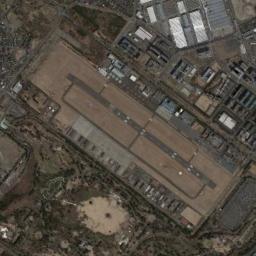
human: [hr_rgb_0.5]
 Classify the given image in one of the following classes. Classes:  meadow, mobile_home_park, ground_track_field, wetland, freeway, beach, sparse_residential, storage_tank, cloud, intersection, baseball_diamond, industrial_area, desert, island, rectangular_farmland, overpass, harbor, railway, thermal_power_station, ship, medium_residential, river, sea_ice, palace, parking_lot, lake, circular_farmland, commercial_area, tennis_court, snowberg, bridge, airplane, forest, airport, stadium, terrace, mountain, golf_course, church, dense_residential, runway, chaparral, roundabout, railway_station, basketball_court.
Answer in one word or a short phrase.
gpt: airport